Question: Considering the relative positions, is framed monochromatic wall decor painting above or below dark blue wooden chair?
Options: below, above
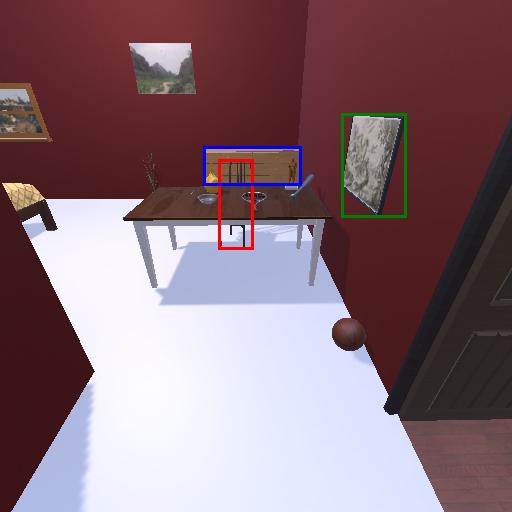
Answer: below